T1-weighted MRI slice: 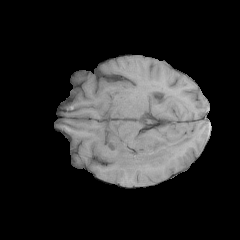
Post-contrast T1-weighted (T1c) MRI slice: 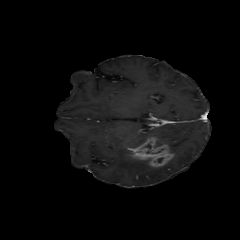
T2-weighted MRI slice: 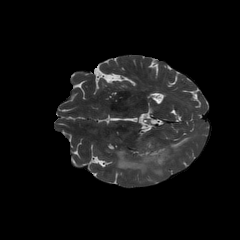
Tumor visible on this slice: yes